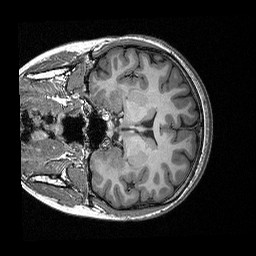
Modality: T1w
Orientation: coronal
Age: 22
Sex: female
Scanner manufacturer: siemens
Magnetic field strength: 3 T
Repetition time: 2.53 s
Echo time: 0.00309 s